Question: Once I hover over any of the round buttons a square background appears behind it and never disappears again. The button is still clickable while the square background isn't. I haven't implemented any MouseEvents so I have no idea why the background appears

left: after it's been clicked, center: after mouseover, right: original state
'''
import java.awt.*;
import java.awt.event.ActionEvent;
import java.awt.event.ActionListener;
import javax.swing.*;
public class GUI implements ActionListener {
private JLabel textLabel;
private JButton buttonL, buttonConfirm, buttonR;
public GUI() {
JPanel mainDisplay = new JPanel();
mainDisplay.setBackground(new Color(172, 181, 176));
mainDisplay.setPreferredSize(new Dimension(150, 160));
mainDisplay.setLayout(new BorderLayout());
textLabel = new JLabel("1");
textLabel.setHorizontalAlignment(SwingConstants.CENTER);
mainDisplay.add(textLabel, BorderLayout.CENTER);
JPanel container = new JPanel();
container.setLayout(new GridBagLayout());
GridBagConstraints gc = new GridBagConstraints();
gc.gridwidth = GridBagConstraints.REMAINDER;
gc.insets = new Insets(75, 0, 0, 0);
container.add(mainDisplay, gc);
Dimension buttonDimension = new Dimension(18, 18);
Color buttonColor = new Color(242, 240, 241);
buttonL = new RoundButton();
buttonL.setBackground(buttonColor);
buttonL.setPreferredSize(buttonDimension);
buttonL.addActionListener(this);
gc.gridwidth = GridBagConstraints.RELATIVE;
gc.insets = new Insets(10, 20, 0, 0);
container.add(buttonL, gc);
buttonConfirm = new RoundButton();
buttonConfirm.setBackground(buttonColor);
buttonConfirm.setPreferredSize(buttonDimension);
buttonConfirm.addActionListener(this);
gc.insets = new Insets(40, -35, 0, 0);
container.add(buttonConfirm, gc);
buttonR = new RoundButton();
buttonR.setBackground(buttonColor);
buttonR.setPreferredSize(buttonDimension);
buttonR.addActionListener(this);
gc.insets = new Insets(10, -50, 0, 0);
container.add(buttonR, gc);
JFrame frame = new JFrame();
frame.add(container);
frame.pack();
frame.setLocationRelativeTo(null);
frame.setVisible(true);
}
@Override
public void actionPerformed(ActionEvent e) {
if(e.getSource() == buttonL) {
textLabel.setText("L");;
} else if(e.getSource() == buttonConfirm) {
textLabel.setText("");
} else if(e.getSource() == buttonR) {
textLabel.setText("R");
}
}
public static void main(String[] args) {
new GUI();
}
}
'''
'''
import java.awt.Color;
import java.awt.Graphics;
import java.awt.Shape;
import java.awt.geom.Ellipse2D;
import javax.swing.JButton;
public class RoundButton extends JButton {
Shape shape;
@Override
protected void paintComponent(Graphics g) {
g.setColor(getBackground());
g.fillOval(0, 0, getSize().width - 1, getSize().height - 1);
}
@Override
protected void paintBorder(Graphics g) {
g.setColor(Color.darkGray);
g.drawOval(0, 0, getSize().width - 1, getSize().height - 1);
}
@Override
public boolean contains(int x, int y) {
if (shape == null || !shape.getBounds().equals(getBounds())) {
shape = new Ellipse2D.Float(0, 0, getWidth(), getHeight());
}
return shape.contains(x, y);
}
}
'''
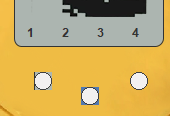
Answer: When doing custom painting the basic code should be:
'''
public void paintComponent(Graphics g)
{
super.paintComponent(g);
// add custom painting here
}
'''
This will make sure the background is cleared so there are no painting artifacts.
However, in your case you want the background of the parent panel to be painted before the button is painted so you need to use:
'''
button.setOpaque(false);
'''
Also, when you click on a button the rectangle will still appear indicating the button is in a pressed state. To remove this painting you need to use:
'''
button.setContentAreaFilled( false );
'''
Check out: <URL> for another implementation of a round button.